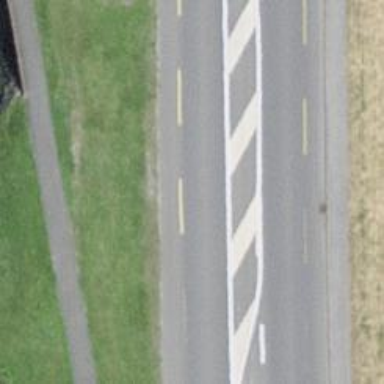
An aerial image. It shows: Primary highway with dedicated lane for cyclists.